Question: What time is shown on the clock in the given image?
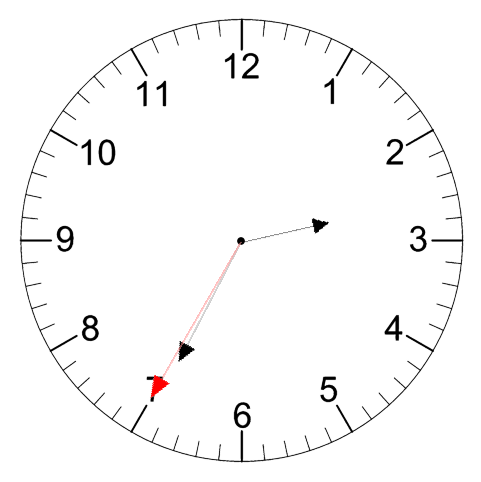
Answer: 02:34:35